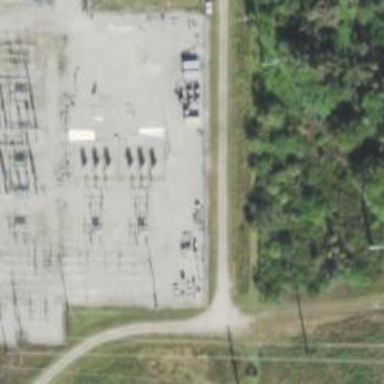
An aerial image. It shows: Switch for power supply.